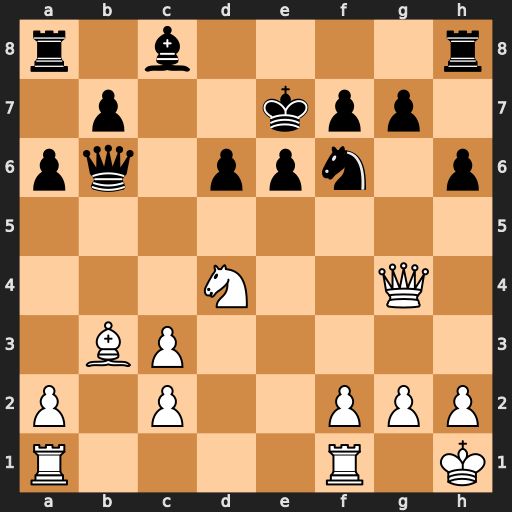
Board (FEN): r1b4r/1p2kpp1/pq1ppn1p/8/3N2Q1/1BP5/P1P2PPP/R4R1K
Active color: w
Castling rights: -
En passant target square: -
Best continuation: Qxg7 Rh7 Nf5+ exf5 Rae1+ Be6 Rxe6+ Kd7 Qxf6